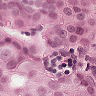
Metastatic tissue present: yes